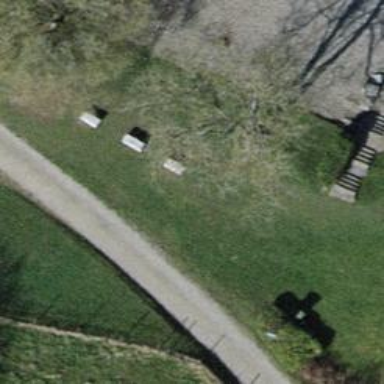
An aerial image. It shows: Concrete bench.